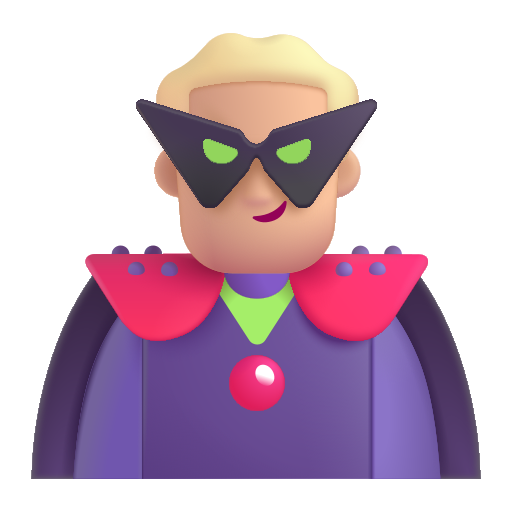
man supervillain color  light